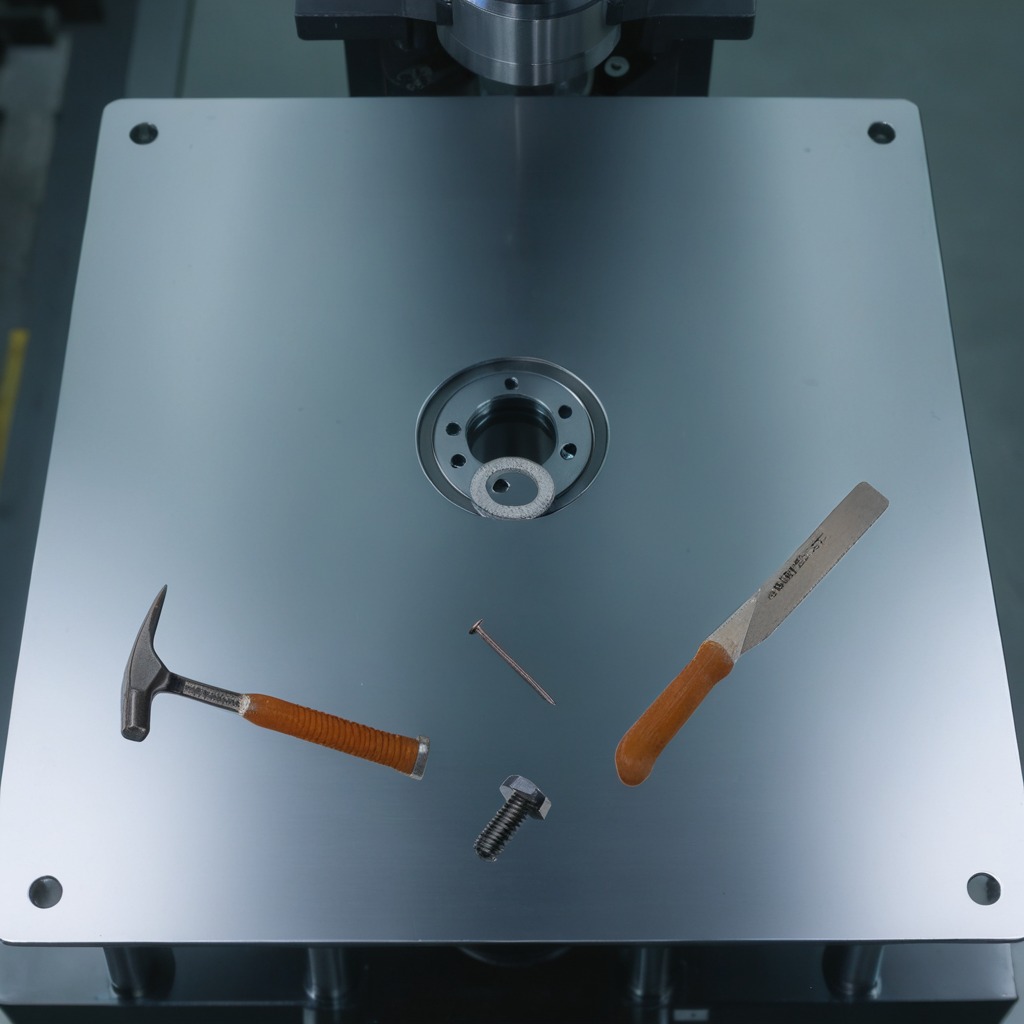
A flat metal washer, a metal machine screw, a hammer, an iron nail, and a handheld metal saw are lying on the metal table in a machine shop under fluorescent lights.